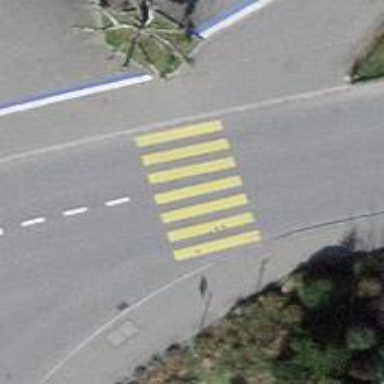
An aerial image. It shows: Uncontrolled road crossing with yellow markings.